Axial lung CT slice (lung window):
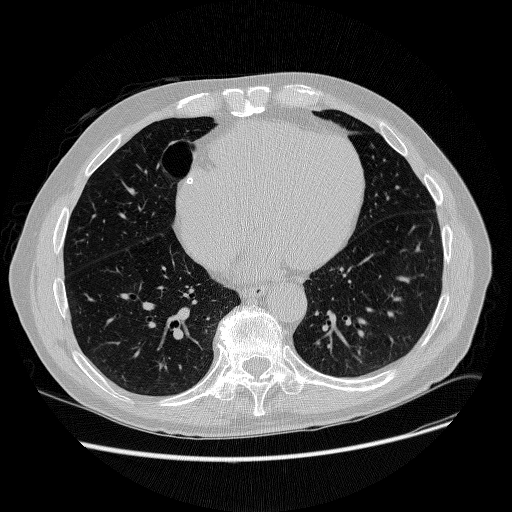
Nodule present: no